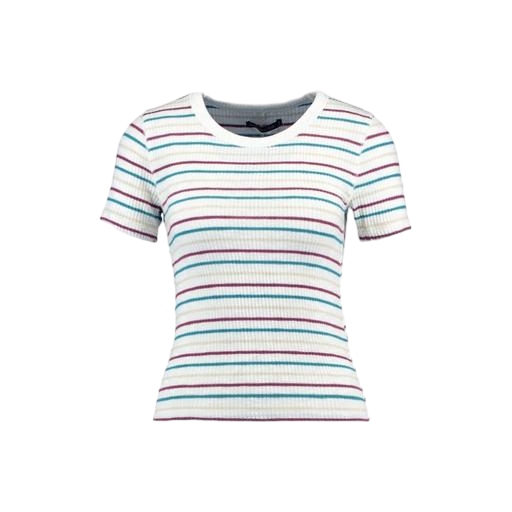
white blue and pink stripped shirt, striped tight fitting tee, multicolor women's t-shirt, white background